Question: I have SQL Server 2008 installed on my machine and use SSMS to manage remote 2008 and 2000 databases. I recently tried to create a diagram on a local instance of SQL and get this error "Unspecified error (MS Visual Database Tools). I have VS 2010 and APEXSQL tools installed. I finally gave up and reloaded Windows 7 and all the dev tools and it worked for a day them started giving me this error again.

Where I click on details this is what I get:
> ===================================Unspecified error (MS Visual Database Tools)------------------------------ Program Location:at
System.Runtime.InteropServices.Marshal.ThrowExceptionForHRInternal(Int32
errorCode, IntPtr errorInfo) at
Microsoft.SqlServer.Management.UI.VSIntegration.NativeMethods.ThrowOnFailure(Int32
hr) at
Microsoft.SqlServer.Management.UI.VSIntegration.Editors.VirtualProject.CreateDesigner(Urn
origUrn, DocumentType editorType, DocumentOptions aeOptions,
IManagedConnection con, String fileName) at
Microsoft.SqlServer.Management.UI.VSIntegration.Editors.VirtualProject.Microsoft.SqlServer.Management.UI.VSIntegration.Editors.ISqlVirtualProject.CreateDesigner(Urn
origUrn, DocumentType editorType, DocumentOptions aeOptions,
IManagedConnection con, String fileName) at
Microsoft.SqlServer.Management.UI.VSIntegration.Editors.ISqlVirtualProject.CreateDesigner(Urn
origUrn, DocumentType editorType, DocumentOptions aeOptions,
IManagedConnection con, String fileName) at
Microsoft.SqlServer.Management.UI.VSIntegration.Editors.ScriptFactory.CreateDesigner(DocumentType
editorType, DocumentOptions aeOptions, Urn parentUrn,
IManagedConnection mc, String fileName) at
Microsoft.SqlServer.Management.UI.VSIntegration.Editors.VsDocumentMenuItem.CreateDesignerWindow(IManagedConnection
mc, DocumentOptions options)
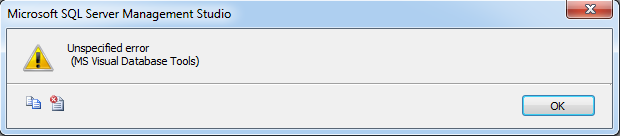
Answer: Did some more research. The guy in <URL> said that he was having the same problem and ApexSQL Tools was the culprit. Try uninstalling ApexSQL Tools, and if that resolves the issue, I'd be contacting ApexSQL to see if they have a fix for the problem.